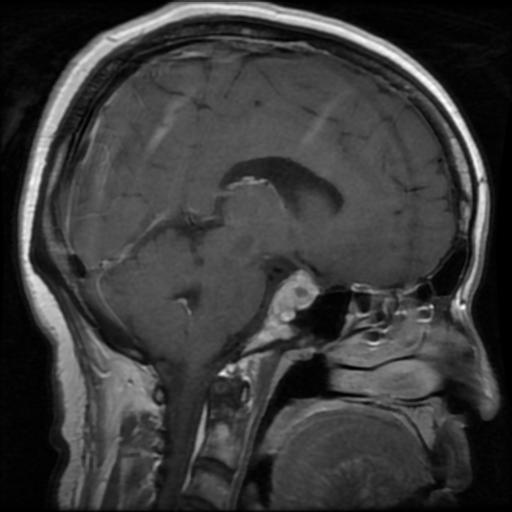
Label: pituitary